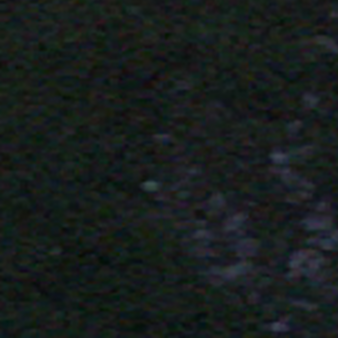
Label: other